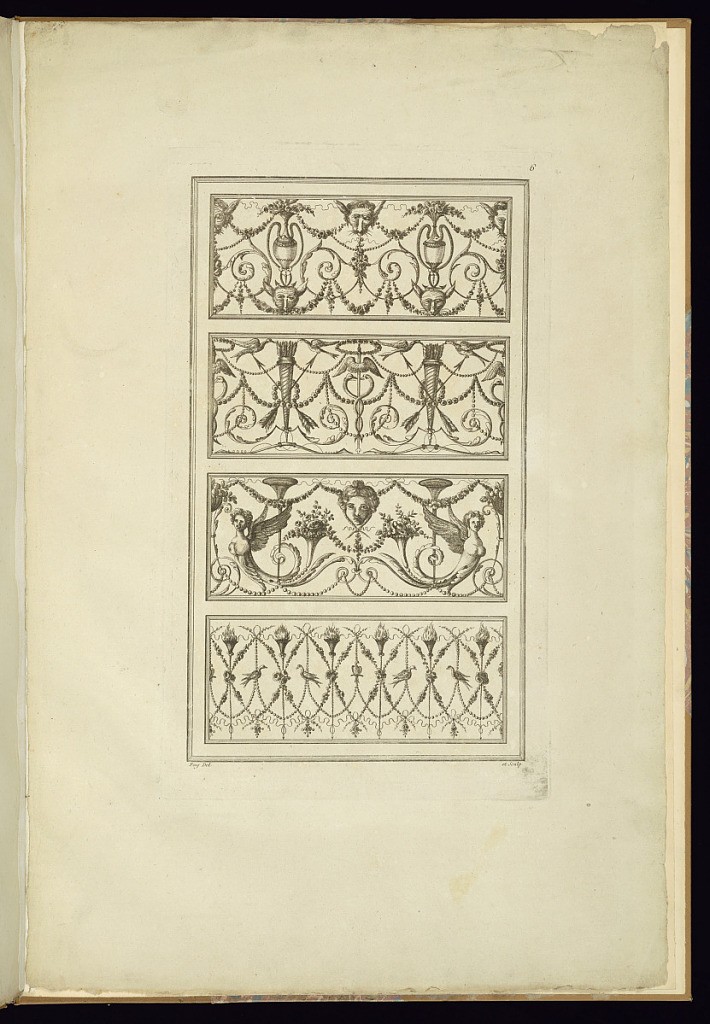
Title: Arabesque Ornament Designs
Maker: Jean-Baptiste Fay, French, active 1765 – 1790s
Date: late 18th century
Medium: Etching on laid paper
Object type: Print
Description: Four horizontal designs for ornamental friezes with repeating patterns featuring arabesque motifs. The designs include vases, flowers, animal/human heads, festoons of flowers, ribbons, scrolling leaves, quivers of arrows, wings, snakes, birds, beads, masks, terminal winged-sphynx figures, baskets and vases of flowers and fruit, rosettes, flaming torches, and fleurons. The plate is numbered and signed.